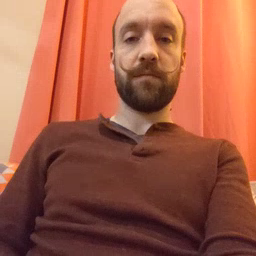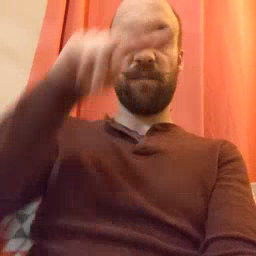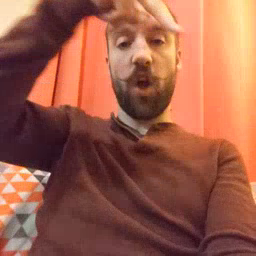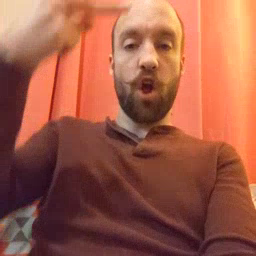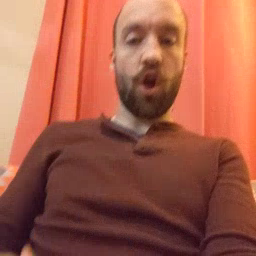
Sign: fall